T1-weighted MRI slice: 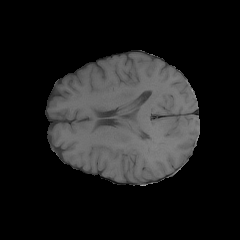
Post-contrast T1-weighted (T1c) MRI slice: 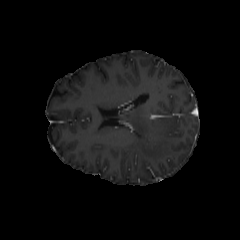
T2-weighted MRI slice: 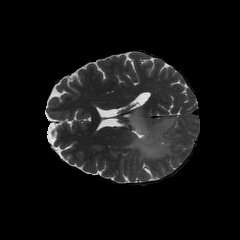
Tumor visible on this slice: yes